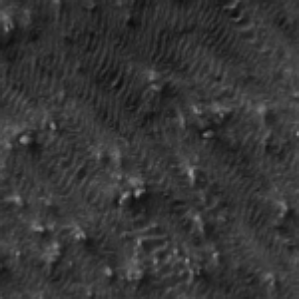
Label: frost